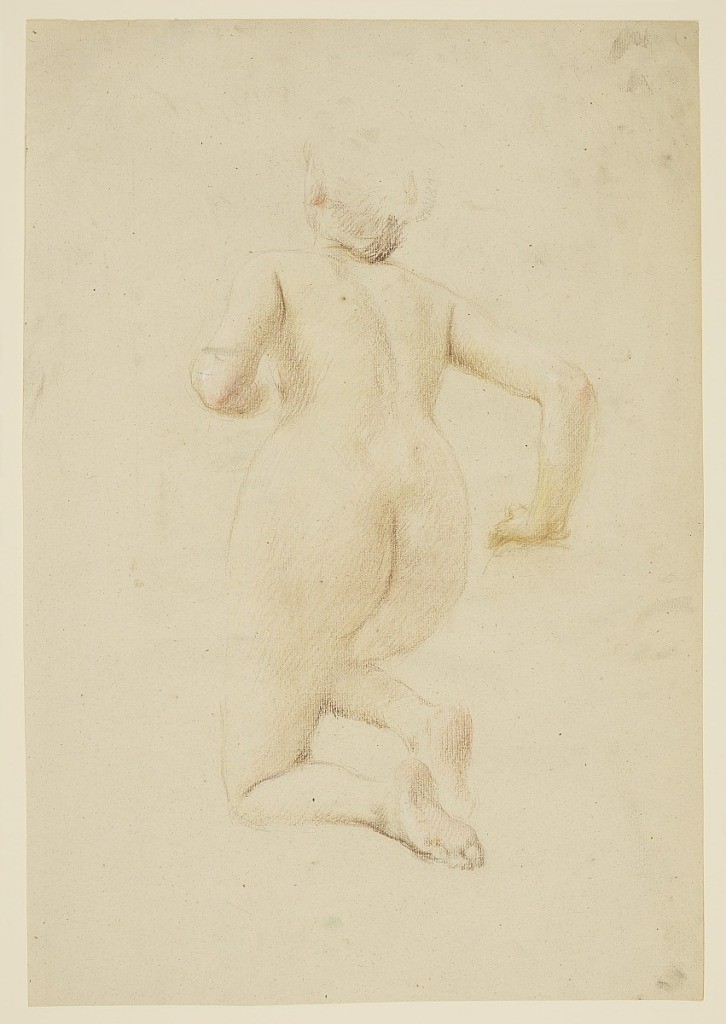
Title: Study for a kneeling woman, “Vintage Festival,” Mendelssohn Glee Club, New York, NY
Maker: Robert Frederick Blum, American, 1857–1903
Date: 1895–1898
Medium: Pastel crayon on laid paper
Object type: Drawing
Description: A female figure kneeling. The post of the woman drawn after the nude model slightly turned toward left and with the left forearm before the chest. The upper part of the head is not shown.